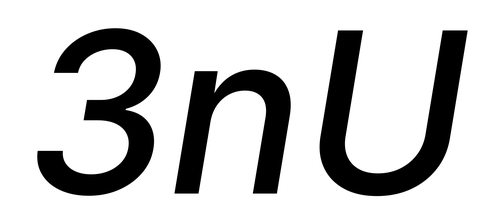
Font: Inter-Italic_Medium_Italic